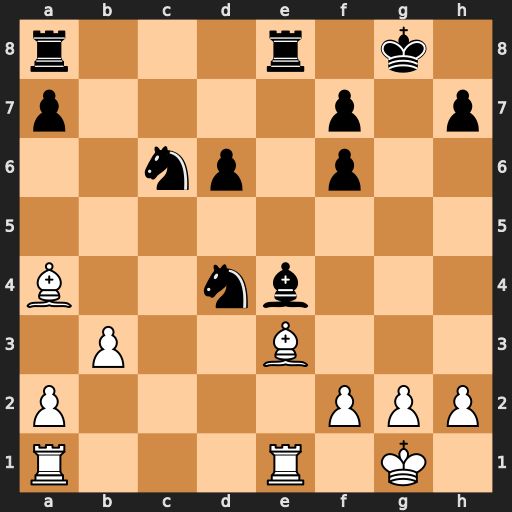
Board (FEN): r3r1k1/p4p1p/2np1p2/8/B2nb3/1P2B3/P4PPP/R3R1K1
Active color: w
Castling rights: -
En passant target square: -
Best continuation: Bxd4 Nxd4 Bxe8